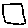
Label: square